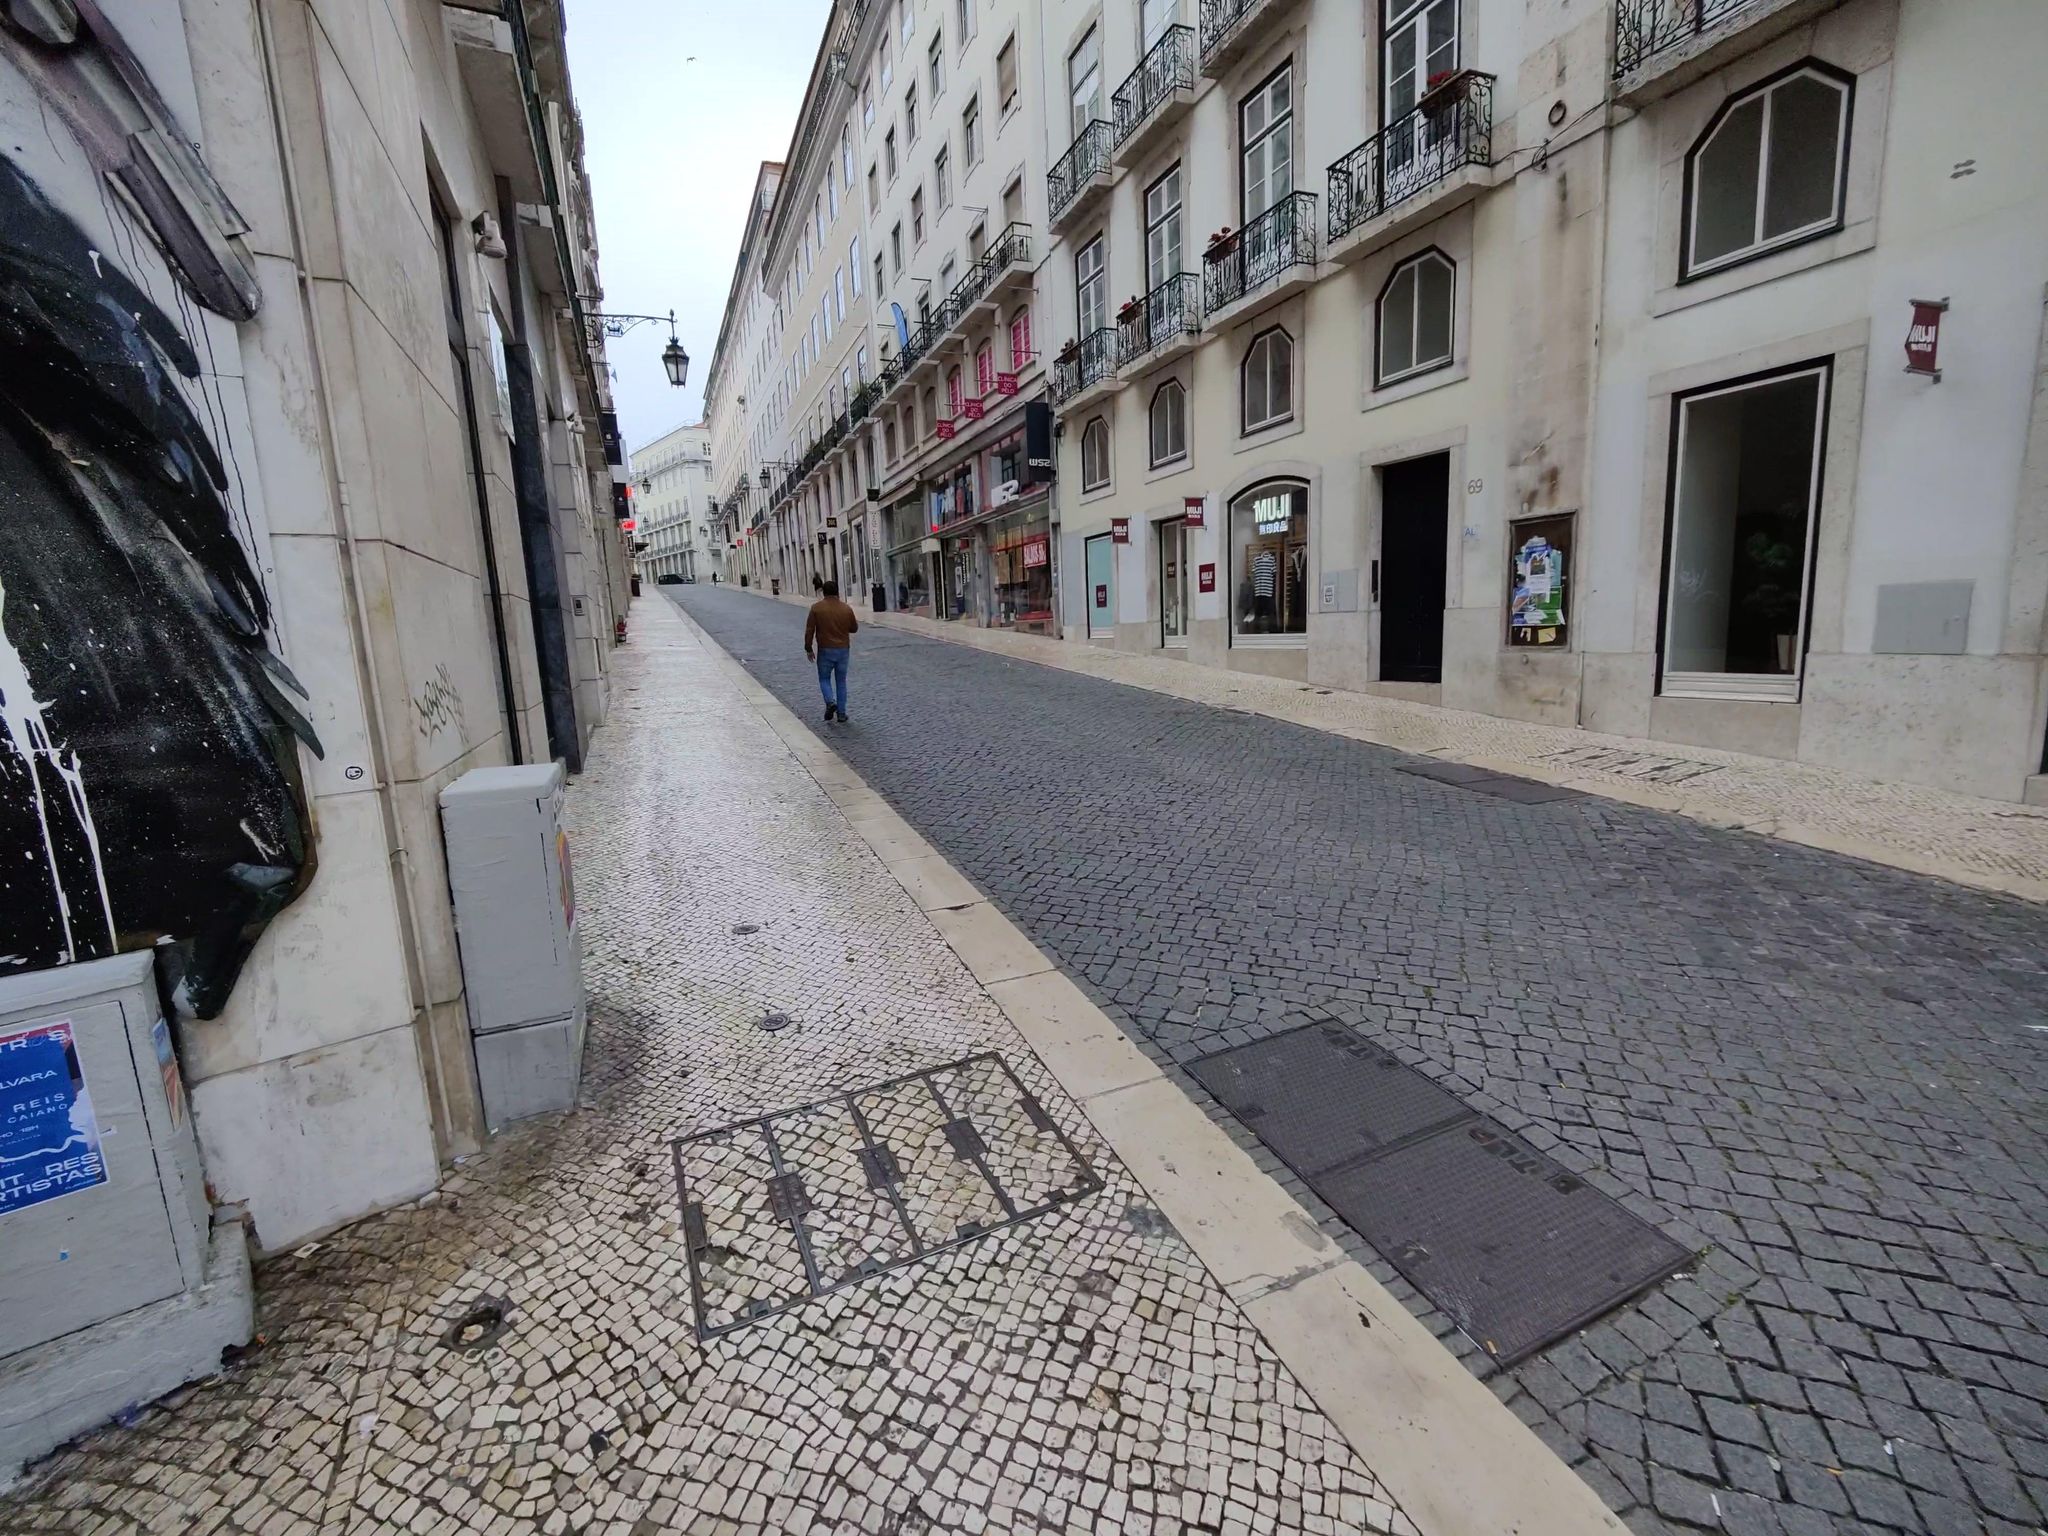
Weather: clear
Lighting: day
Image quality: good
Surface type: walking surface
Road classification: path, steps, footway
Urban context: urban centre
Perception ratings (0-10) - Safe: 5.41, Lively: 7.14, Beautiful: 1.56, Boring: 4.19, Depressing: 6.89, Wealthy: 6.33